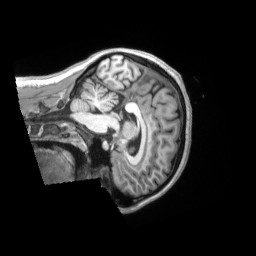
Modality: T1w
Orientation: sagittal
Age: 21
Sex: female
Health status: ill
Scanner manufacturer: siemens
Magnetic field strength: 3 T
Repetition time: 2.2 s
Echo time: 0.00157 s